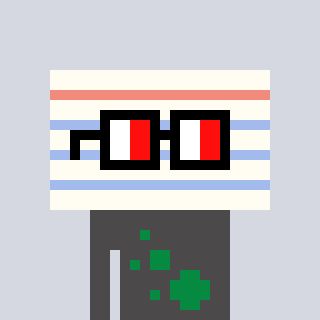
a pixel art character with square glasses with black frames and red eyes, a empty notebook page-shaped head and a grayscale-colored body on a cool background